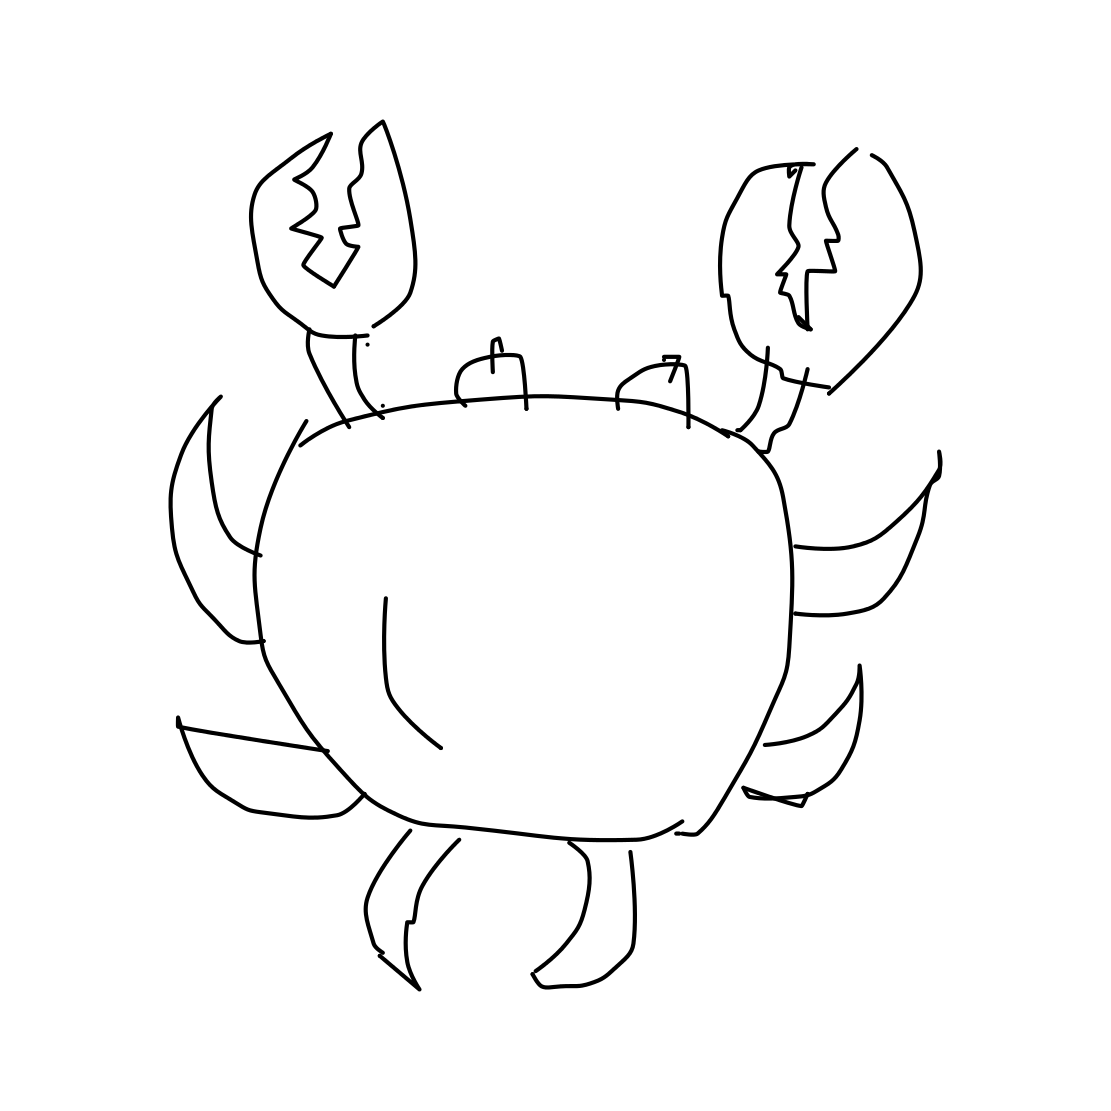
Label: crab